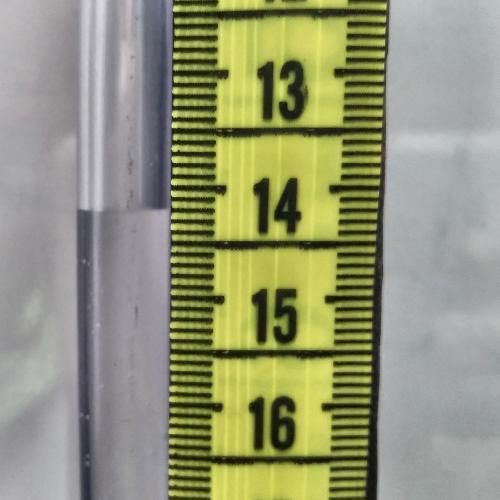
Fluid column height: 14.2 cm